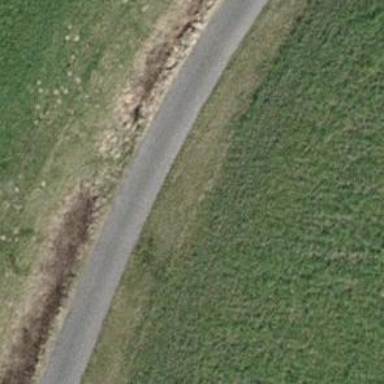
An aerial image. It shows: Well-maintained track road of grade 1.